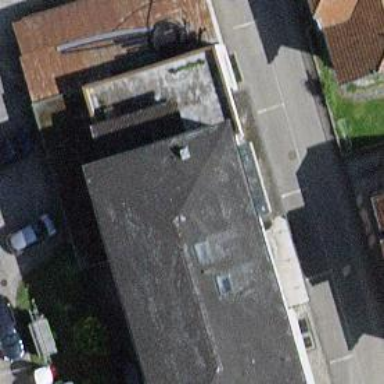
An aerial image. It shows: Commercial building.